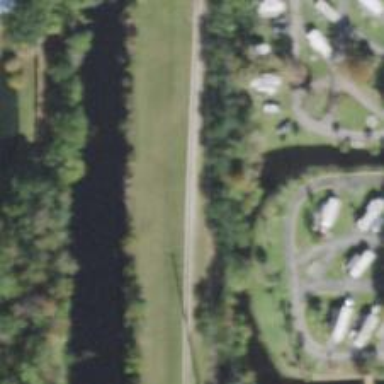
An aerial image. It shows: Track with embankment.